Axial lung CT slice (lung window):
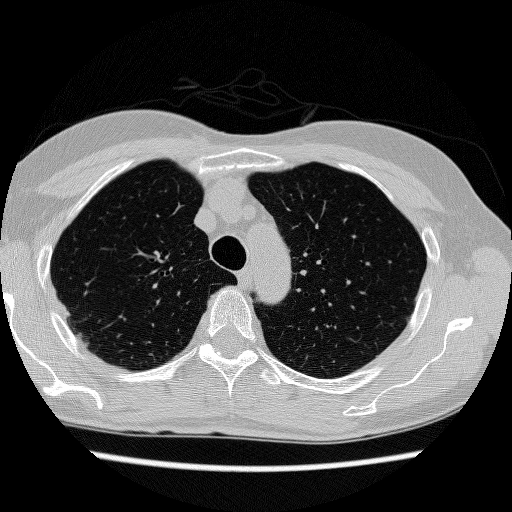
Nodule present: no